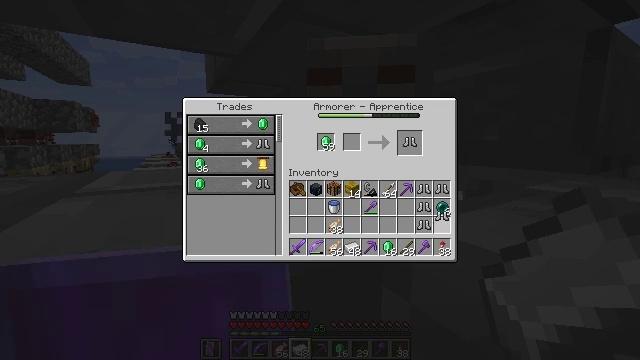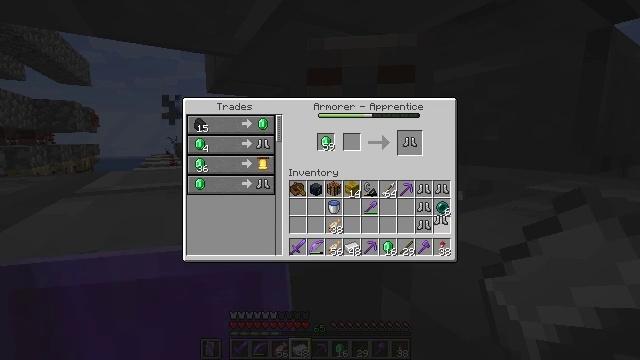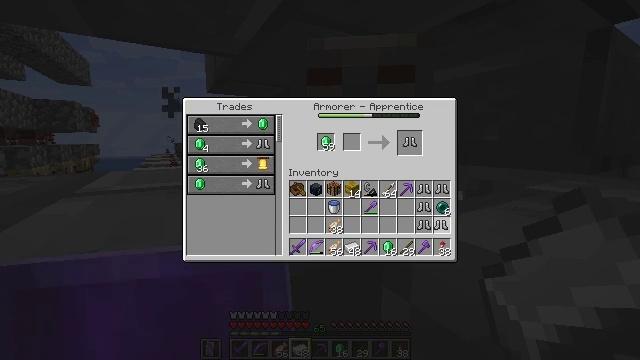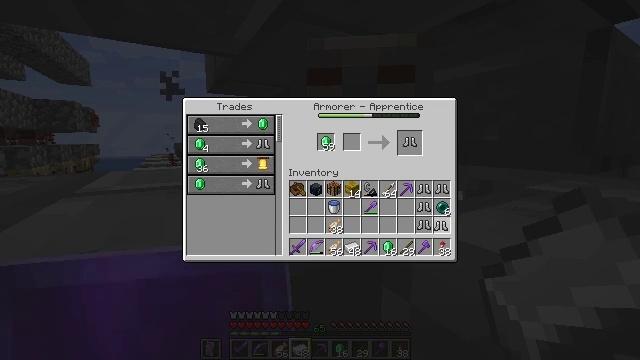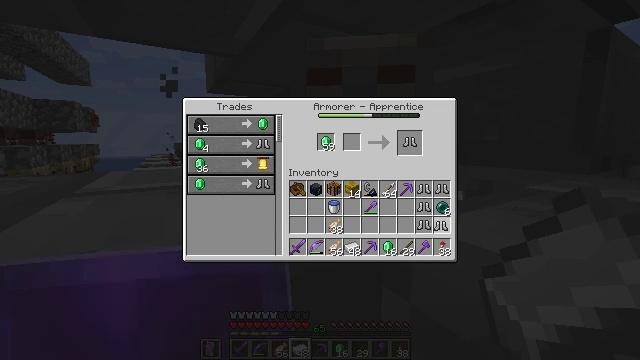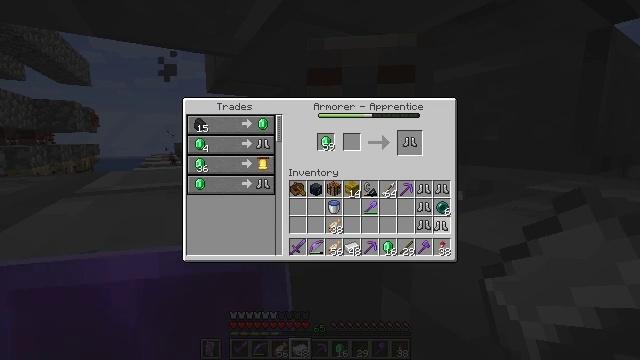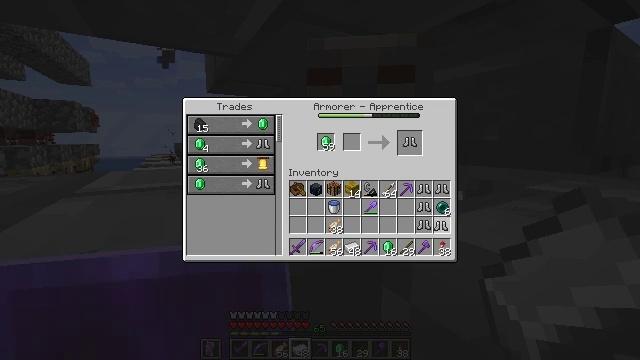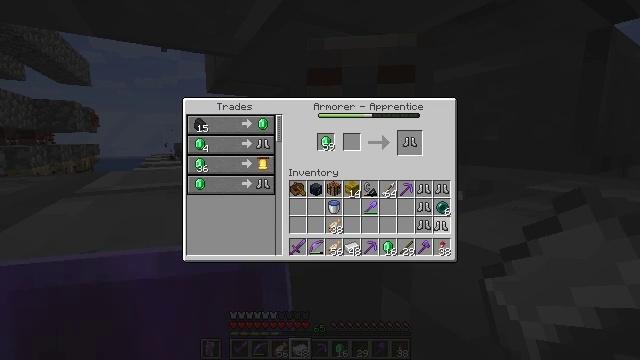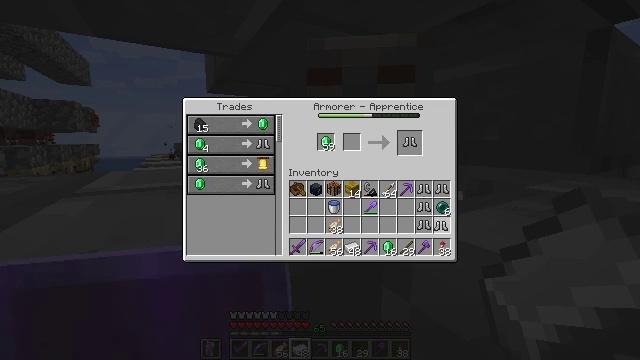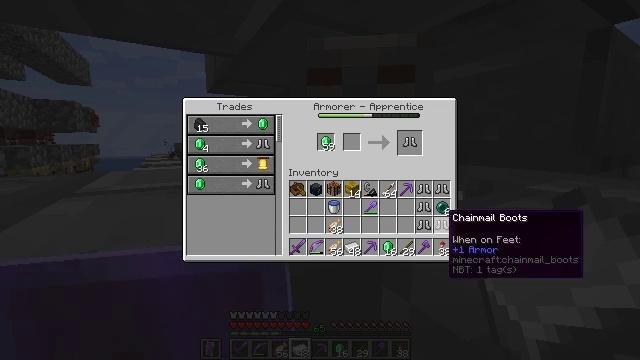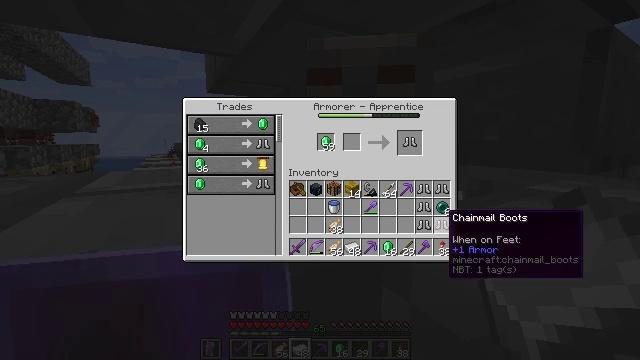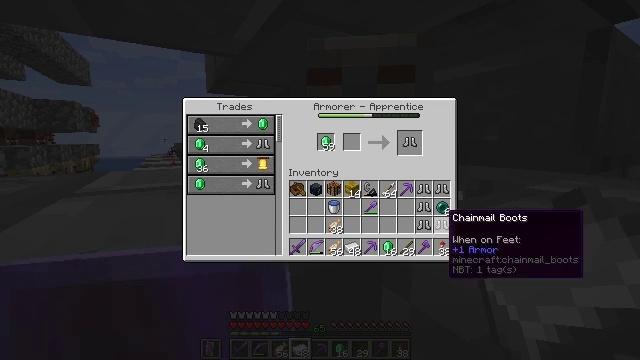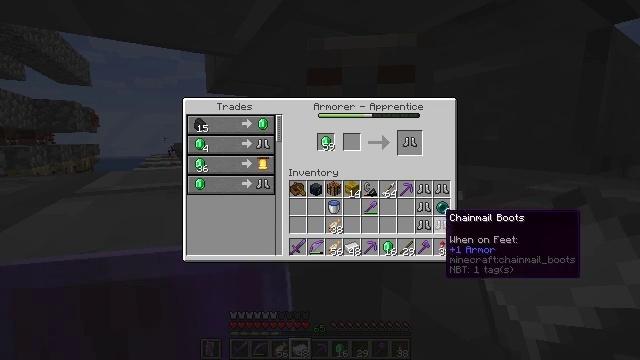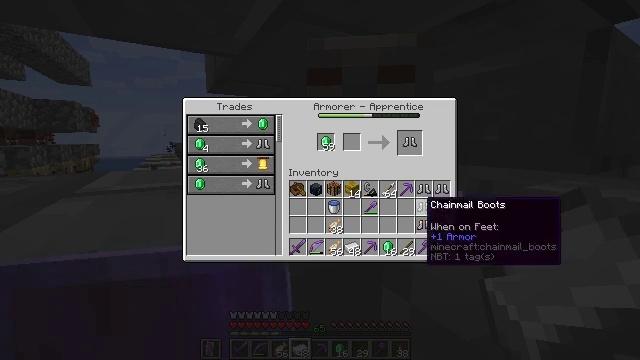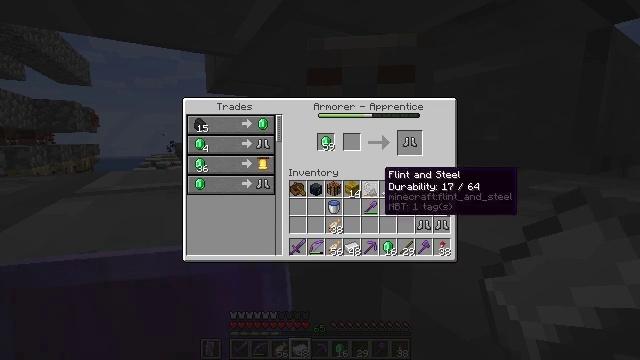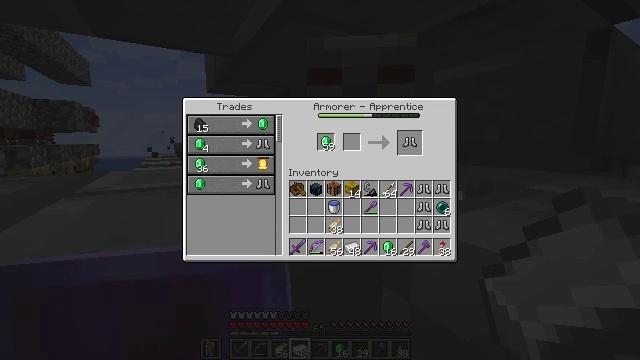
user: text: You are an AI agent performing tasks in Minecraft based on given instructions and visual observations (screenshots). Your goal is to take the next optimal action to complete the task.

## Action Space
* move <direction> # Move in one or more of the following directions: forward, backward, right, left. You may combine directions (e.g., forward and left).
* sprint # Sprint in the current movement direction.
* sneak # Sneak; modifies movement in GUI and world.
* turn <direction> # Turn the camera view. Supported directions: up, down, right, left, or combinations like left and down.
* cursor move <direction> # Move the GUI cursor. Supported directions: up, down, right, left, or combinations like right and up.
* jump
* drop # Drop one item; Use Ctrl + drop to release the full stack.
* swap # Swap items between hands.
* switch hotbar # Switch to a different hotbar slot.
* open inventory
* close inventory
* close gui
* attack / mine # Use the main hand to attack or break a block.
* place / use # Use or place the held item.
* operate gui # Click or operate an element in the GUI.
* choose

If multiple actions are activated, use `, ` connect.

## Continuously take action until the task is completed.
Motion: motion action
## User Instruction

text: Craft a set of chainmail boots on the crafting table.
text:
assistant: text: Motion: no_op
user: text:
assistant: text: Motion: no_op
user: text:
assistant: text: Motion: no_op
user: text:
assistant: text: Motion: no_op
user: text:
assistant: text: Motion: no_op
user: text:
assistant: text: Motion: attack / mine
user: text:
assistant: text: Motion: attack / mine
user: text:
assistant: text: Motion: attack / mine
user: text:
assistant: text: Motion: no_op
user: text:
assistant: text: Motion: no_op
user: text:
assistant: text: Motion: no_op
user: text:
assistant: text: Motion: no_op
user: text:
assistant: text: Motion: turn left and up
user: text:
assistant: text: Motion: turn left and up
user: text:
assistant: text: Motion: turn left and up
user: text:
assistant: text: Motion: no_op
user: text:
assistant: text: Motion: turn right
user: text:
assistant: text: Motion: turn right and up
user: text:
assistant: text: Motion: turn right and up
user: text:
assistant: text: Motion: no_op
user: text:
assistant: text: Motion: no_op
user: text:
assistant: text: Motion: no_op
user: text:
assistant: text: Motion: no_op
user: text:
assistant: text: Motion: no_op
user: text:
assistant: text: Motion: no_op
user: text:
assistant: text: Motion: no_op
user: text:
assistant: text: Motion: no_op
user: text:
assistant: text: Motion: no_op
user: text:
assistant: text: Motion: no_op
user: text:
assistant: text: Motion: no_op